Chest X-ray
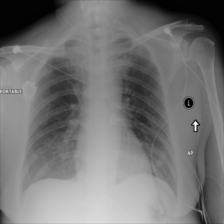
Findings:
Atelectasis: positive
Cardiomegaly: negative
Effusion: negative
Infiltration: negative
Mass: negative
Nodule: negative
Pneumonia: negative
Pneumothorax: negative
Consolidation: negative
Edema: negative
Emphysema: negative
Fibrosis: negative
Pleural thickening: negative
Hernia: negative